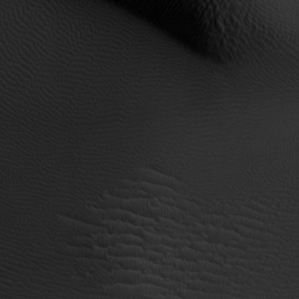
Label: non_frost